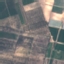
Land use / land cover: PermanentCrop